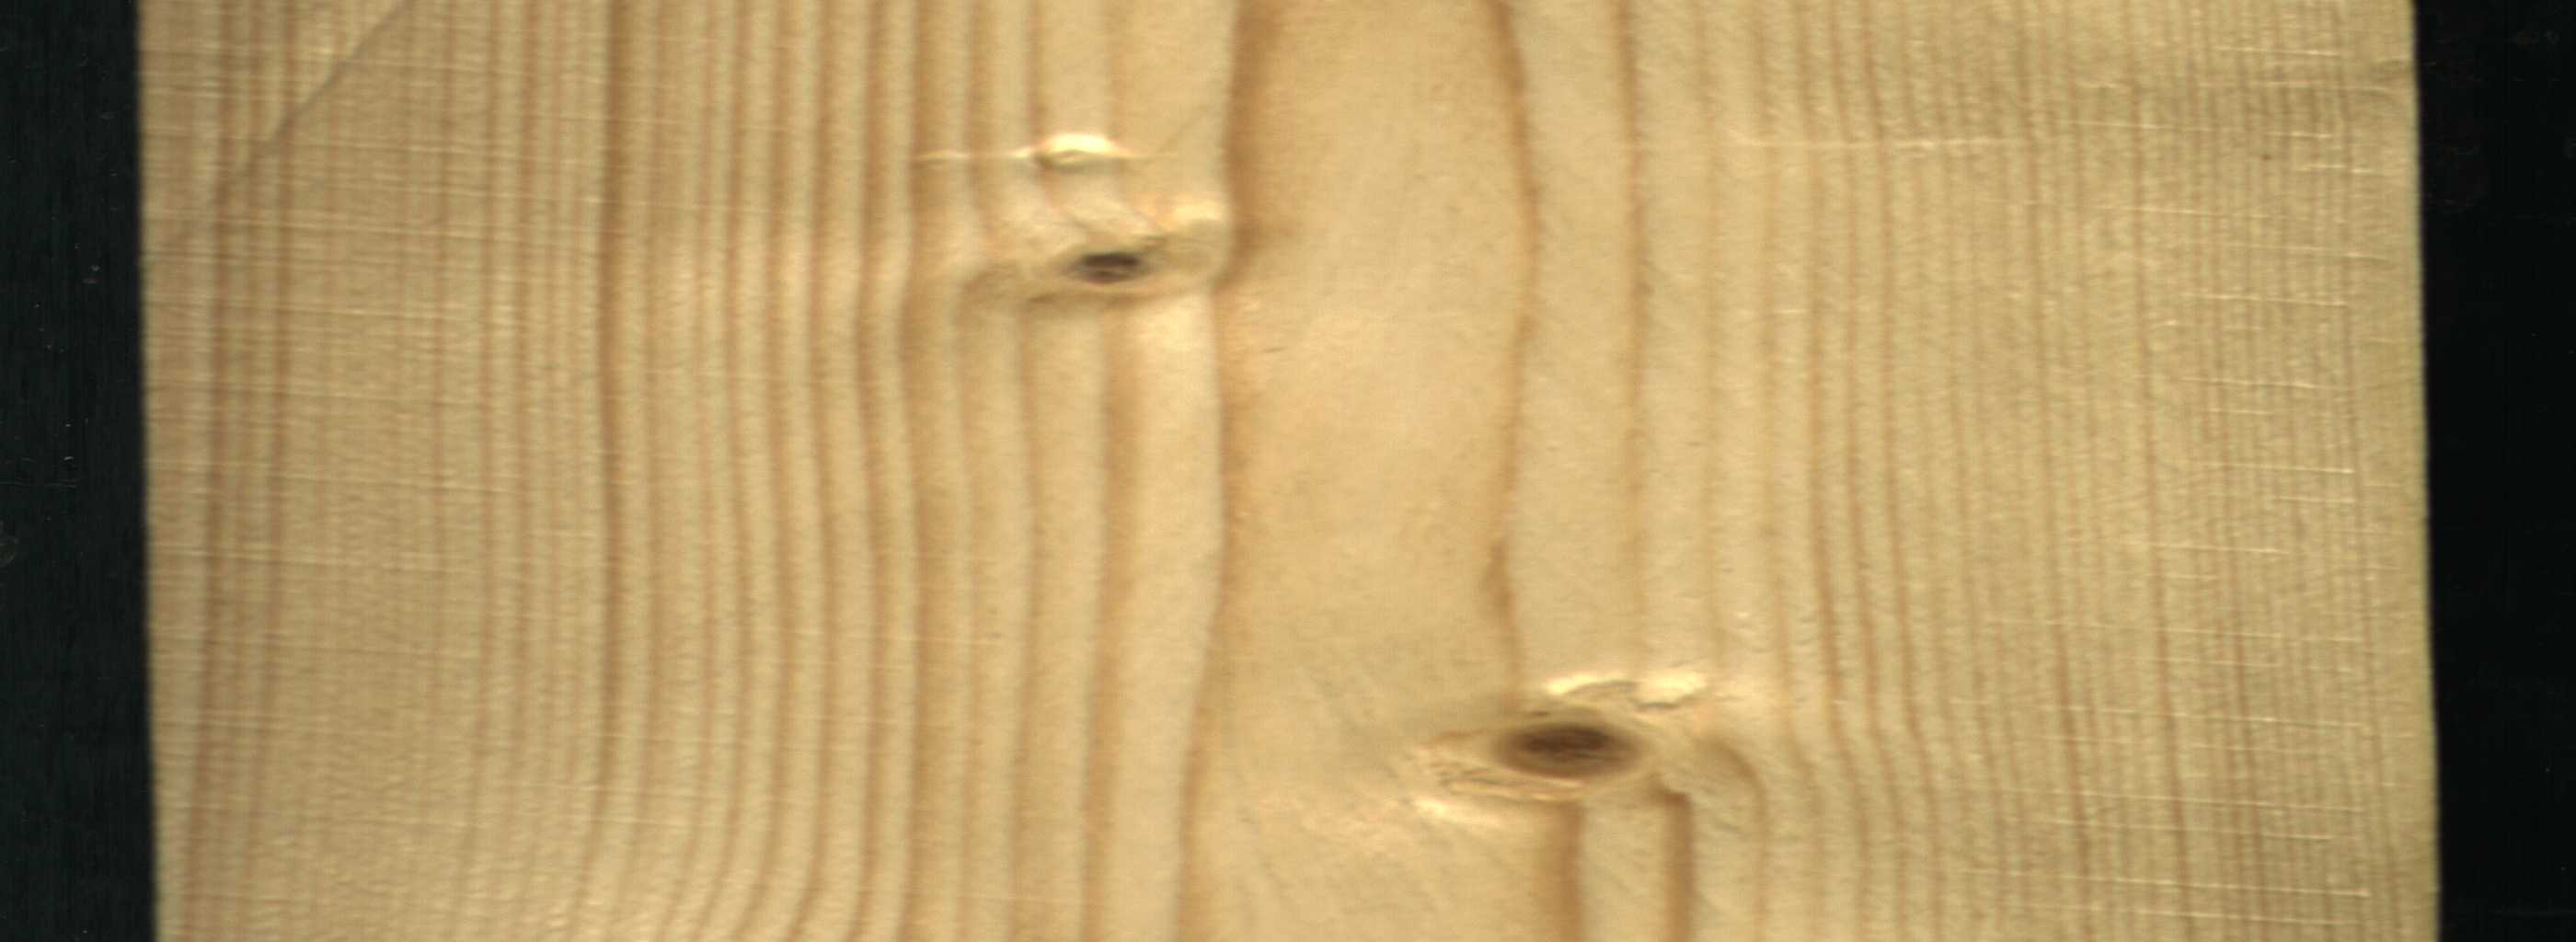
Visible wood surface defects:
Live_Knot
Live_Knot